Question: Below is an async class i created that i am trying to implement a dialog on execute and a Toast on complete.
How ever no toast or dialog are ever showing up.
'''
public class EmailPictureService extends HTTPRequestAsyncTask {
Context context;
ProgressDialog dialog;
public EmailPictureService(Context context){
this.context = context;
//dialog = new ProgressDialog(context);
}
@Override
protected void onPreExecute() {
super.onPreExecute();
}
@Override
protected String doInBackground(Object... params) {
Log.v("Start EMAIL SERVICE","START YOPPPPPPPPPPPPPPPPPPPPPP!");
dialog = new ProgressDialog(context);
dialog.setMessage("Sending...");
dialog.setIndeterminate(true);
dialog.show();
HTTPInvoker invoker = new HTTPInvoker();
HttpResponse response = null;
EmailPicture emailPicture = new EmailPicture();
emailPicture.setDeviceType("TABLET");
emailPicture.setStoreId((String)params[1]);
emailPicture.setNotificationType("E");
emailPicture.setRecipientName((String)params[2]);
emailPicture.setRecipientEmail((String)params[3]);
String jsonString = JSONConverter.toJson(emailPicture);
response = invoker.invokePOSTFileService((String)params[0], jsonString, (File[])params[4]);
return parseHttpResponse(response);
}
@Override
protected void onPostExecute(String result) {
String msg = "";
if (dialog.isShowing()) {
dialog.dismiss();
}
if (result != null) {
JSONObject jsonObject = null;
long errorCode = 0;
try {
jsonObject = new JSONObject((String) result);
errorCode = jsonObject.getLong("errorCode");
if(errorCode<1){
msg ="Success, your picture has been sent";
}else{
msg = "Sorry, there was an error sending your picture. Please try again later.";
}
Log.i(Constants.TAG, "Error Code...." + errorCode);
Toast toast = Toast.makeText(context, msg, Toast.LENGTH_SHORT);
toast.show();
} catch (JSONException e1) {
Log.i(Constants.TAG, "Exception...." + e1);
Toast toast = Toast.makeText(context, "Failure: "+e1, Toast.LENGTH_SHORT);
toast.show();
e1.printStackTrace();
}
}
}
}
'''
'''
new EmailPictureService(this).execute(url,storeID,cusName, cusEmail, new File[]{file});
'''

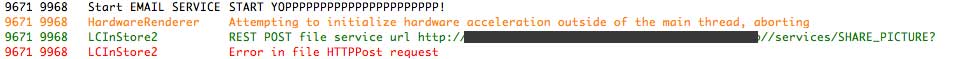
Answer: You should not attempt to access the UI from 'doInBackground()'. The purpose of AsyncTasks and 'doInBackground()' is avoid bogging down the UI thread... Instead you should preform the UI work in the appropriate methods: 'onPreExecute()', 'onProgressUpdate()', 'onPostExecute()', etc